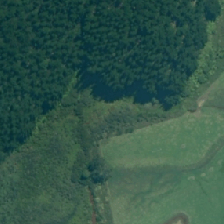
Land cover: grose_broom